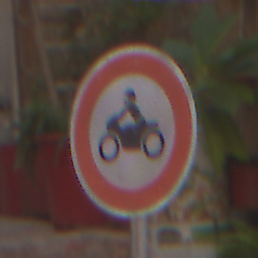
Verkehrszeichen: VerbotKraftraeder
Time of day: MorningAfternoon
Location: Outdoor (Urban)
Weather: Clear
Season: NotSpecified
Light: Natural